Question: I'm trying to do something similar to a question I found here:
<URL>
Basically it's trying to paste the first value it scrolls through in all the blank spaces below it, until there's another value, which gets pasted into all the blank spaces below it too, repeating the process until it reaches the cell that has a row containing the last entry of data.
I want to be able to tailor it to my excel sheet, by creating a macro for it. Here's the best suited code so far:
'''
Sub fillBlanks()
With Worksheets("Sheet1")
With .Range(.Cells(2, "B"), .Cells(Rows.Count, "B").End(xlUp))
With .Offset(0, -1).SpecialCells(xlCellTypeBlanks)
.FormulaR1C1 = "=R[-1]C"
End With
With .Offset(0, -1)
.Value = .Value
End With
End With
End With
End Sub
'''
I can't seem to find a way to adapt it to searching through column B only and ignore pasting the value if there aren't any blank spaces below it.

In this image the values go 0004,0002,0004. I want to avoid having the macro pasting the 0002 value in the second 0004 value.
Please may I get some help?
Thanks,
Aydan.
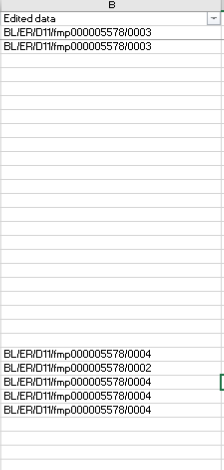
Answer: I would have a suggestion other than what is listed in your related link; you can find the last row of the sheet and loop through the cells in column B, whilst comparing the value.
'''
Dim i as Integer, LR as Long
LR=Cells(Rows.Count, "B").End(xlUp).Row
For i = 2 to LR
If Cells(i,2).Value="" Then
Cells(i-1,2).Copy Cells(i,2)
Else
End If
Next i
'''